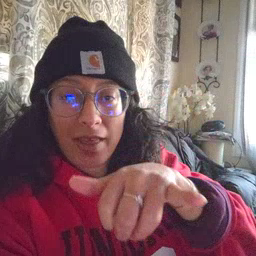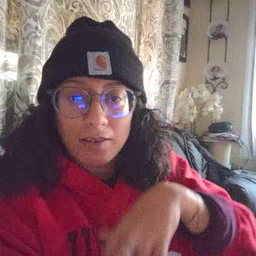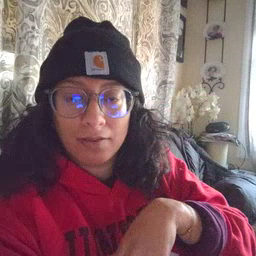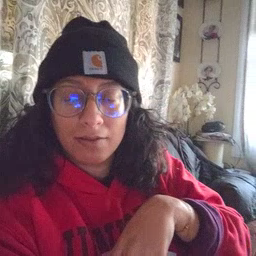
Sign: that